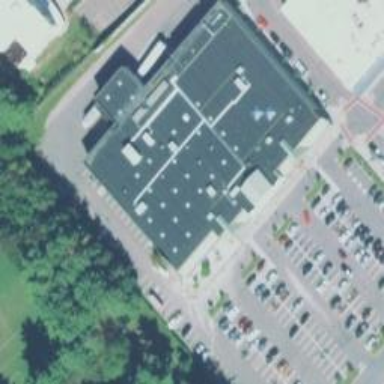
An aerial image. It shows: Supermarket building.